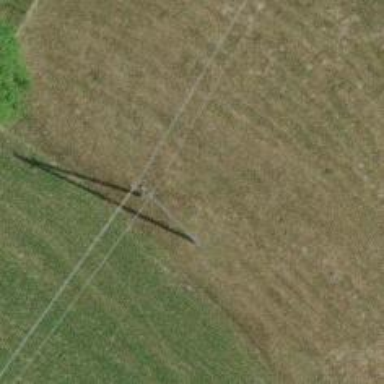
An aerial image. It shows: Minor power line.